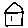
Label: house